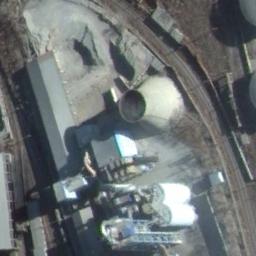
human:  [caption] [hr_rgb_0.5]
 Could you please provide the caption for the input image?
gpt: Here are three thermal power stations that are emitting smoke .

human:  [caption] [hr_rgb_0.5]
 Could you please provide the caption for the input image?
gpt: There are many machines and equipment, pipelines, and a cooling tower in the thermal power station .

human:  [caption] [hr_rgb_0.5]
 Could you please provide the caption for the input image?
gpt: The thermal power station is on the bare land next to some buildings .

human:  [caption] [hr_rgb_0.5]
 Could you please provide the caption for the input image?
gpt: Many buildings of different shapes are next to the thermal power station .

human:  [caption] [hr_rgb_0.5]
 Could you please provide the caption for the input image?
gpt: There are some buildings and a chimney on the thermal power station .